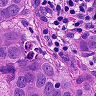
Metastatic tissue present: yes